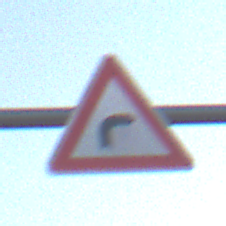
Verkehrszeichen: KurveRechts
Umgebung: Outdoor, Nature
Tageszeit: SunriseSunset
Wetter: Clear
Licht: Natural
Jahreszeit: NotSpecified
Kontrast: HighContrast